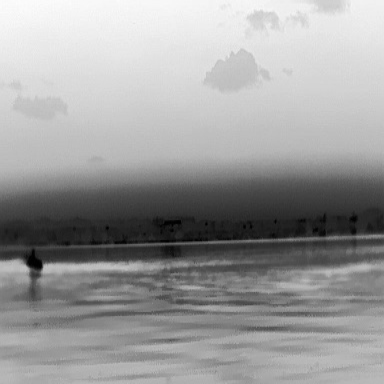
There is a warship in the infrared image.